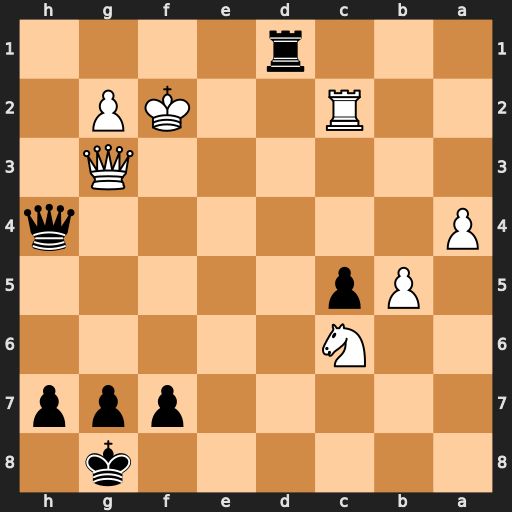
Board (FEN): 6k1/5ppp/2N5/1Pp5/P6q/6Q1/2R2KP1/3r4
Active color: b
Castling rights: -
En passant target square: -
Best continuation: Rf1+ Kxf1 Qxg3